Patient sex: M
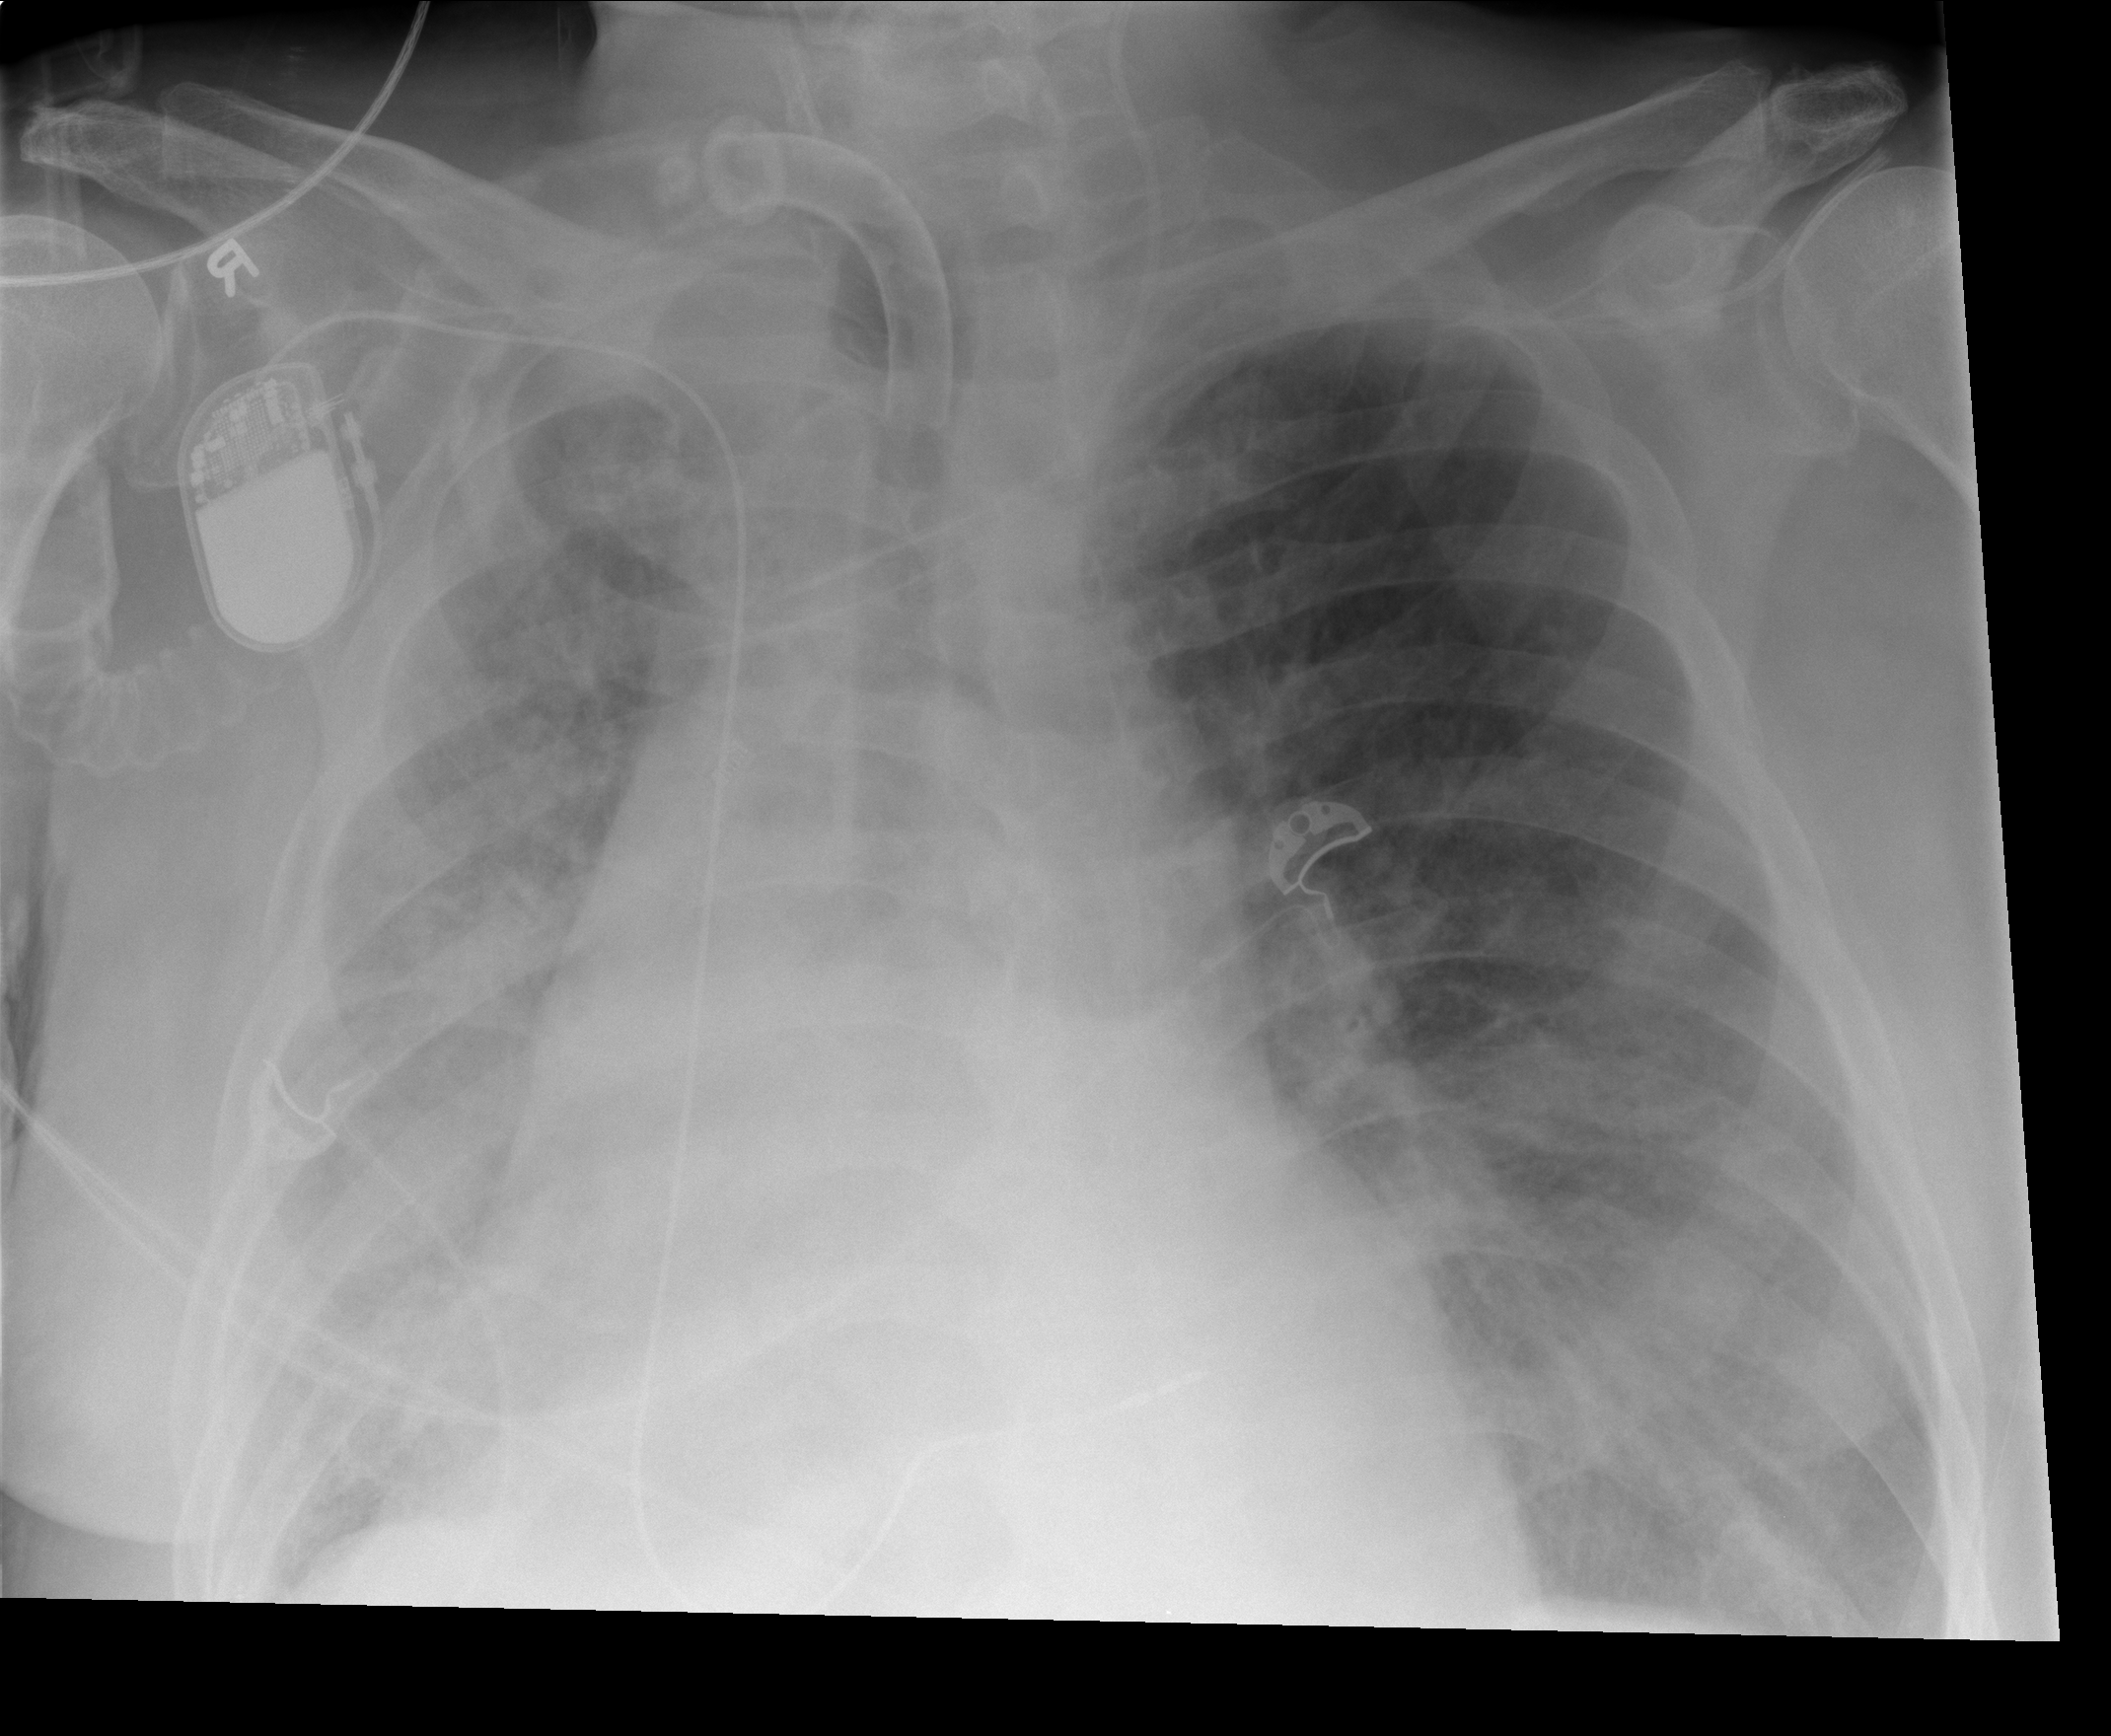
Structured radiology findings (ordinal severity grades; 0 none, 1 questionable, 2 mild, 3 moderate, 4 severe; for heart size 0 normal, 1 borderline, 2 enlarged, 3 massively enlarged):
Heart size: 2
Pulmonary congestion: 2
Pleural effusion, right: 3
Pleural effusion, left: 2
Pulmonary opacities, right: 4
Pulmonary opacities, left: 3
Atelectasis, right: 2
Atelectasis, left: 2